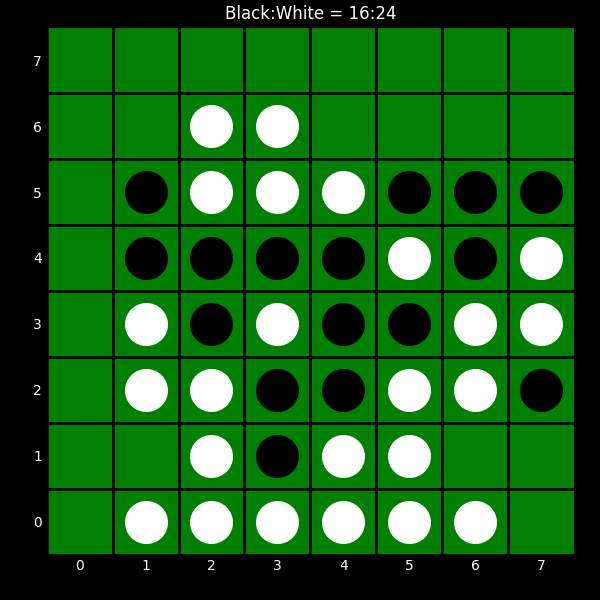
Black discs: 16
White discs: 24